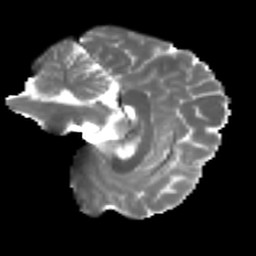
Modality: T2w
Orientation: sagittal
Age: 21
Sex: female
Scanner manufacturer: ge
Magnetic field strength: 3 T
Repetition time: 7.8 s
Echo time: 0.0607 s